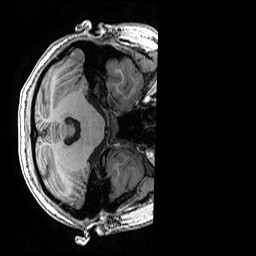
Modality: T1w
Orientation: axial
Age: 19
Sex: female
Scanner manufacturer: ge
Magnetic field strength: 3 T
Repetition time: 0.007 s
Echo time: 0.00342 s